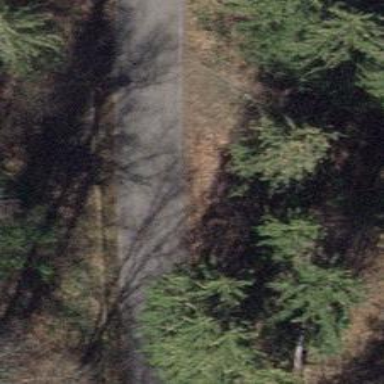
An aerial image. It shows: Unclassified road with asphalt surface.